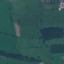
Label: Pasture